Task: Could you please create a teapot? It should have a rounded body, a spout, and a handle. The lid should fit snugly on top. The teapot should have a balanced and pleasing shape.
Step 178:
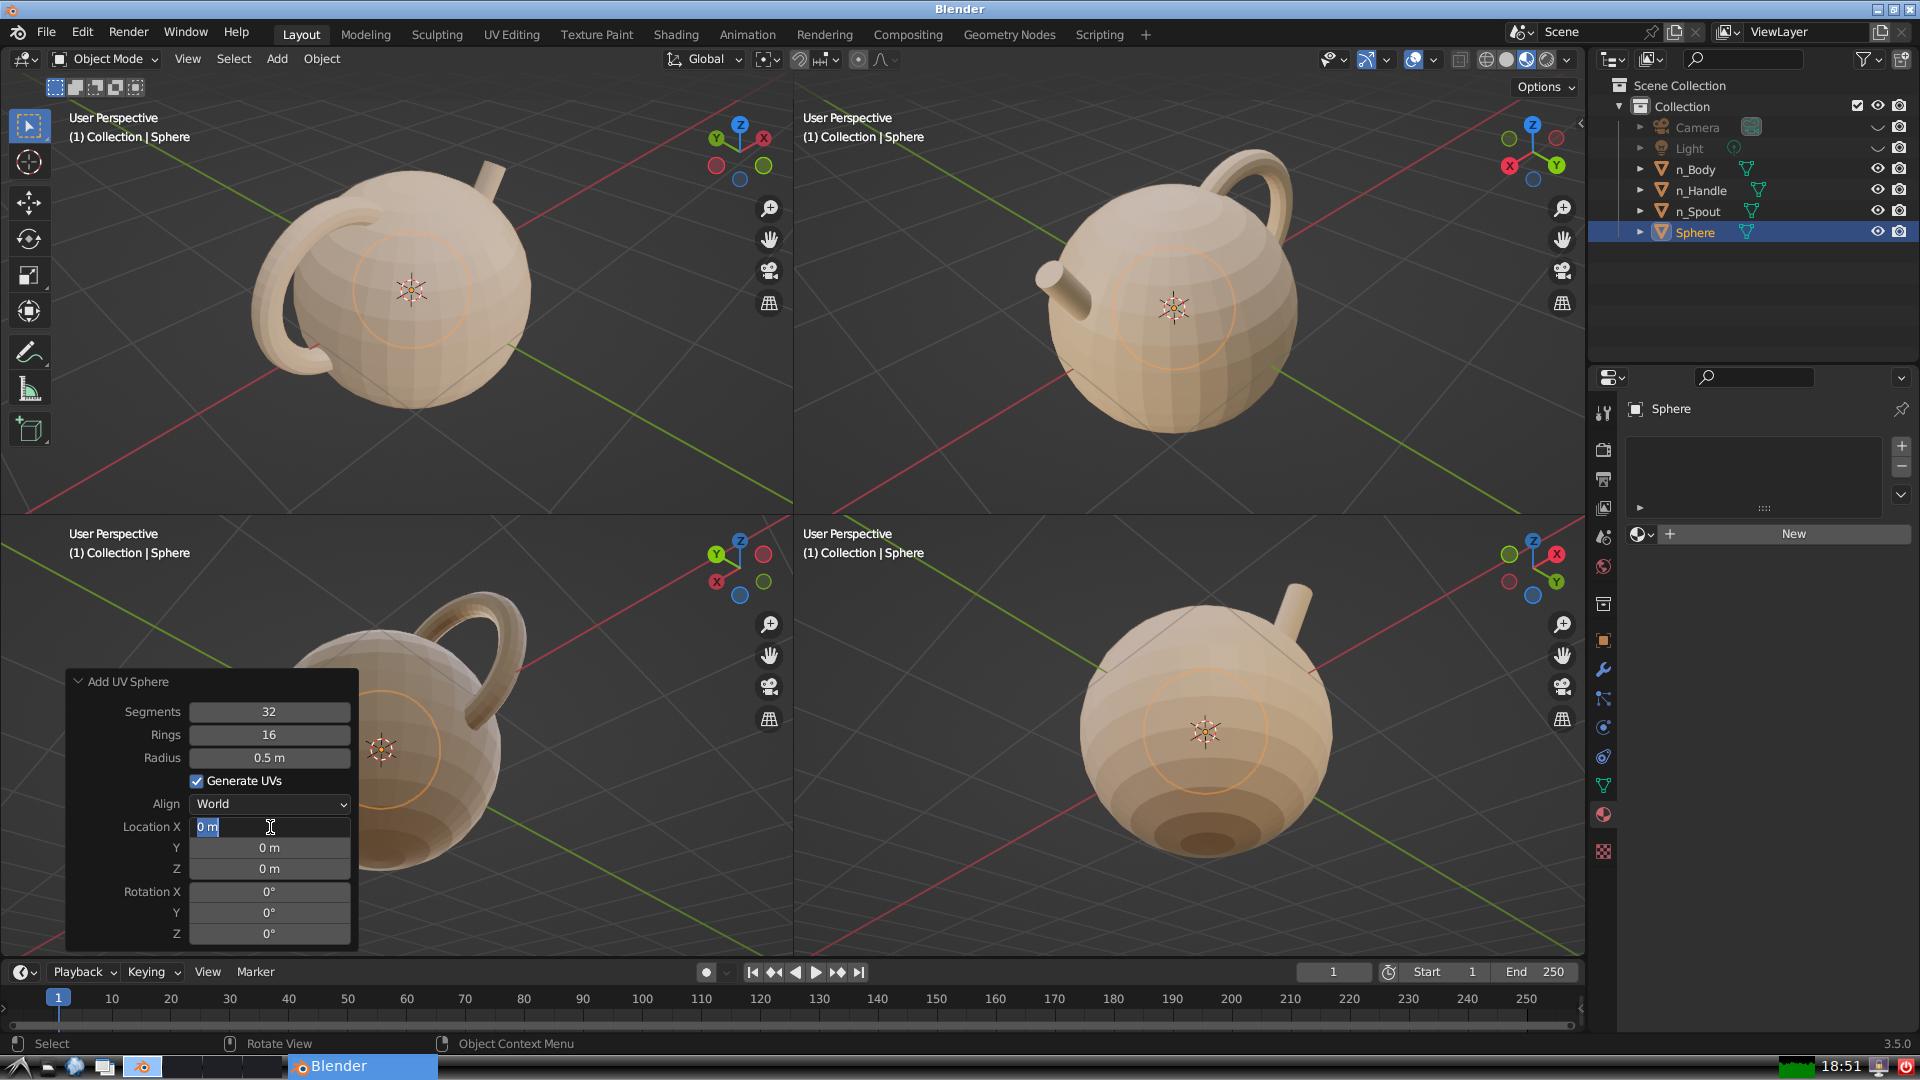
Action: input_text: 0.0